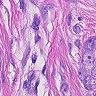
Metastatic tissue present: yes